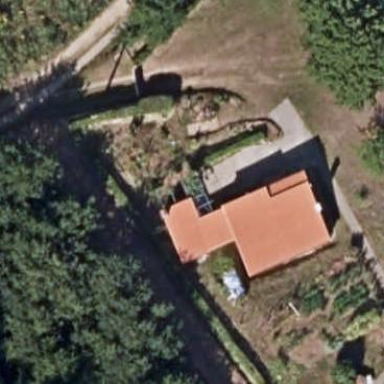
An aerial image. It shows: Simple and straightforward house.